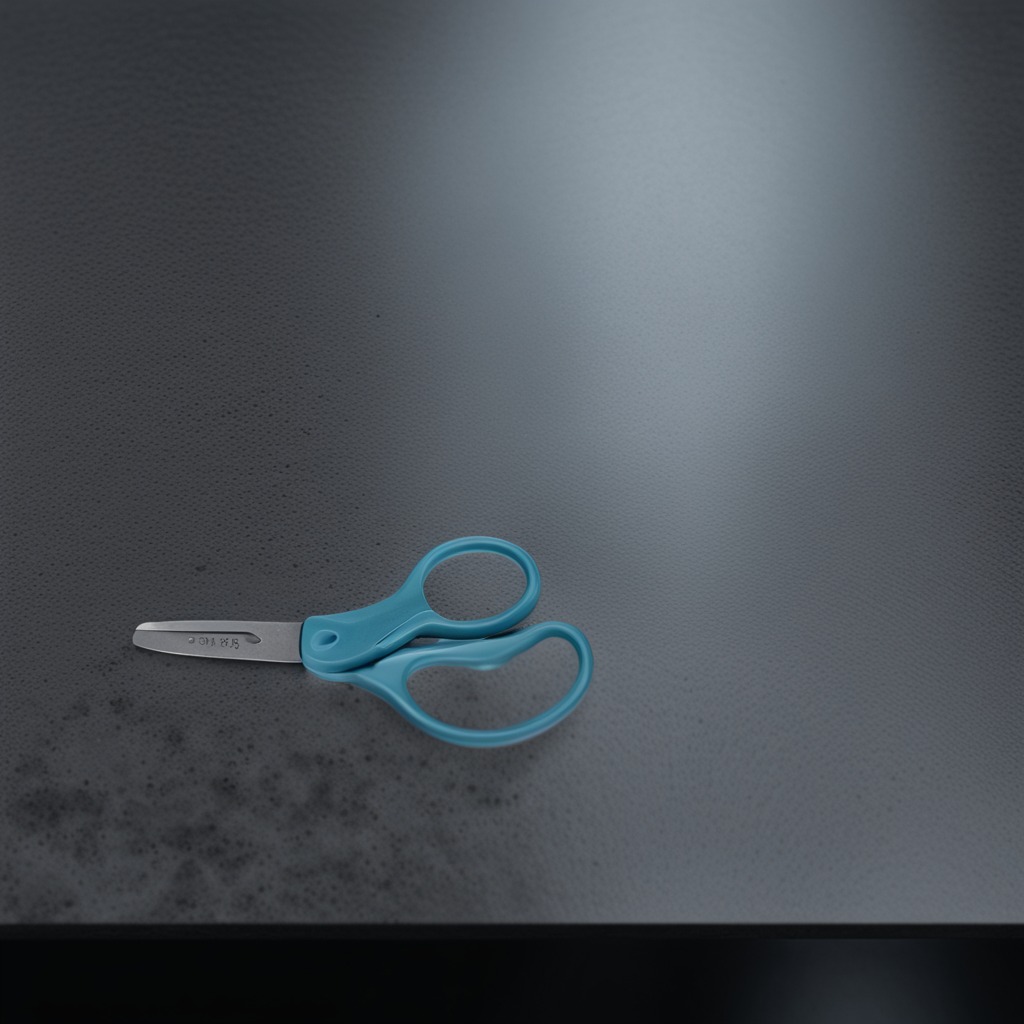
A scissor is lying on a clean granite table inside a workshop at night dim ambient light soft shadows worn but